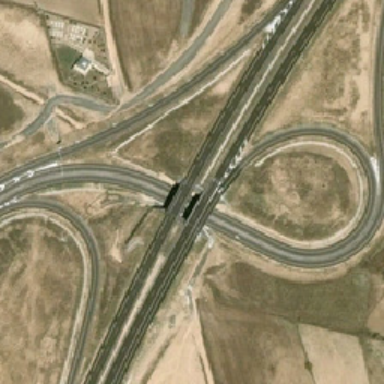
The viaduct settled on the wasteland is very mirror-like .